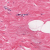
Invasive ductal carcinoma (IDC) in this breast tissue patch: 0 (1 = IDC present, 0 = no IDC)